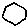
Label: hexagon